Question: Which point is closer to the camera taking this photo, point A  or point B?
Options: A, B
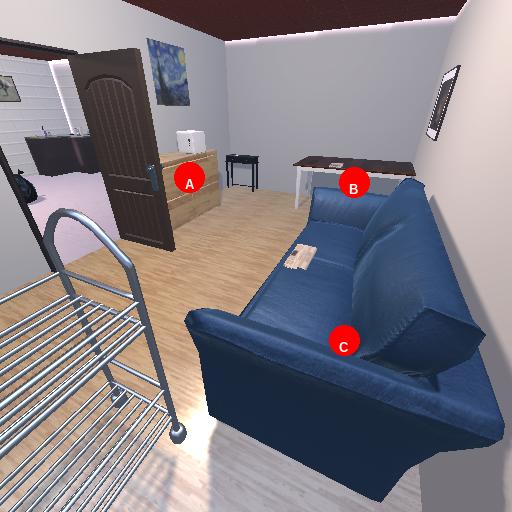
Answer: A